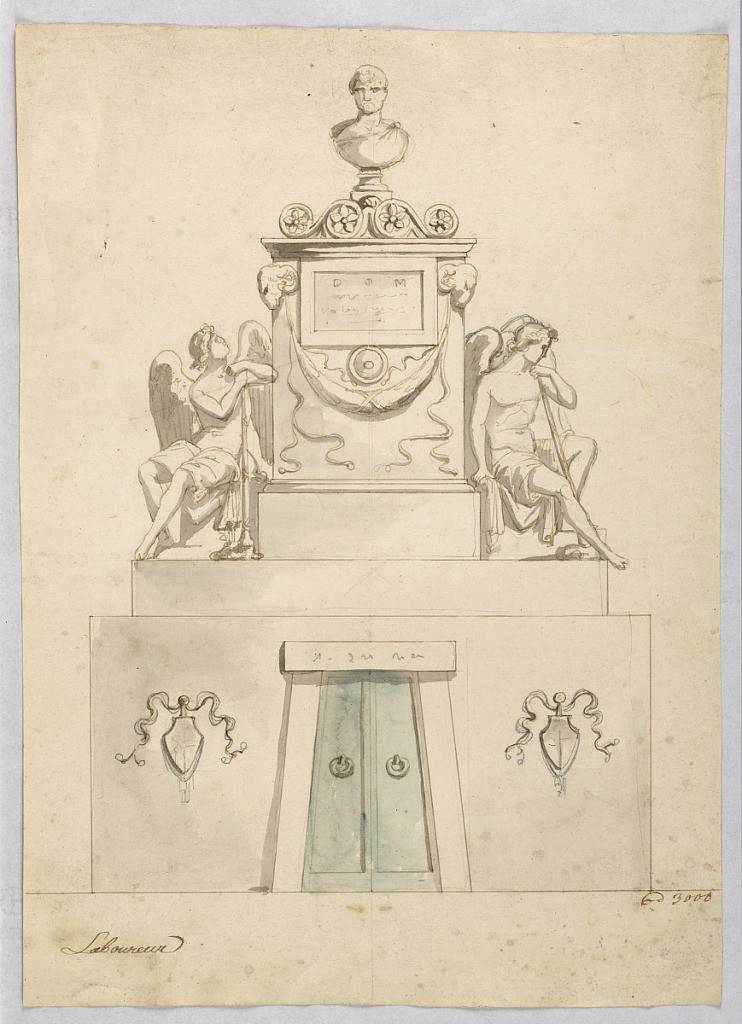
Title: Elevation of a Sepulcher Monument
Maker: Francesco Massimiliano Laboureur, Italian, 1767 - 1831
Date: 1800–1830
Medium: Graphite, pen and ink, brush and wash on paper
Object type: Drawing
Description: Contour drawing of an arched niche encloses a frame topped by a small bust. Upon a pedestal between two seated genii is the bust of a man.